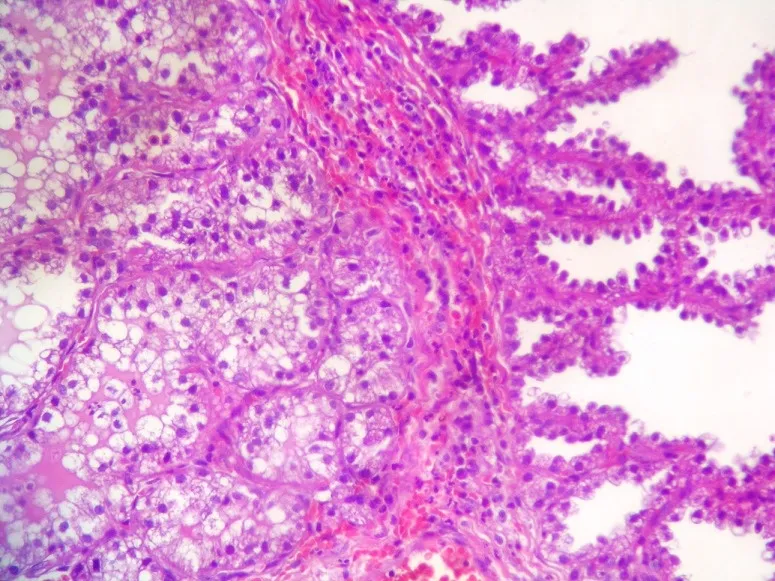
Vulvar glands organised on lobuli, resembling those of mammary glands.
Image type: pathology (h&e)